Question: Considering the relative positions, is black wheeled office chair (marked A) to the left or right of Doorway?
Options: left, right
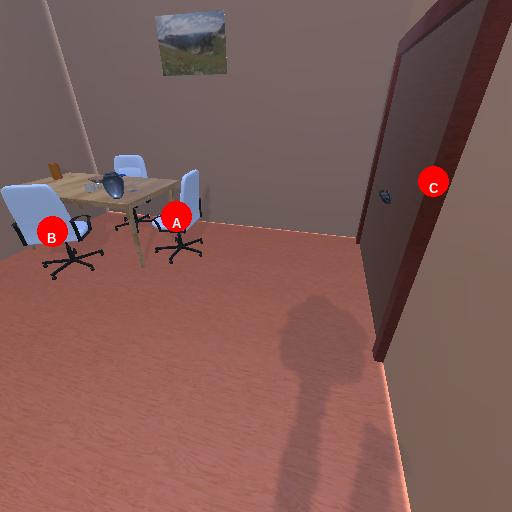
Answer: left